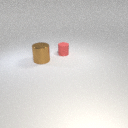
large brown metal cylinder to the left of small red rubber cylinder